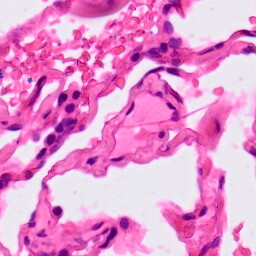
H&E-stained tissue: Lung